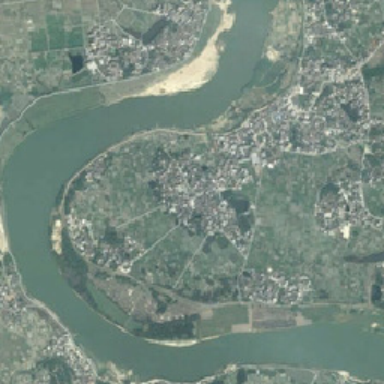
There are lots of greenbelts and houses in it .